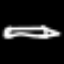
Label: pencil